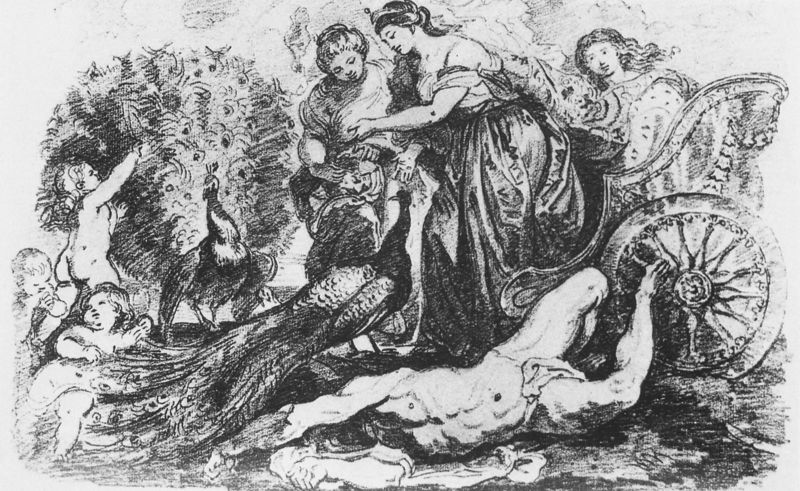
Titel: Juno und Argus (nach Rubens)
Künstler: Jean - Honoré Fragonard
Institution: London,  British Museum
Schlagwörter: baum, mann, nackt, frauen, frau, schwarz, weiss, zeichnung, tiere, kinder, engel, putto, kutsche, rad, wagen, wagenrad, muskeln, strauß, druck, schwarz weiß, radierung, stich, pfau, fasan, muskel, unfall, juno, harfe, putten, graustufen, fau, pfauen, nakct, qualen, en